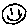
Label: smiley face